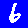
Digit: 6